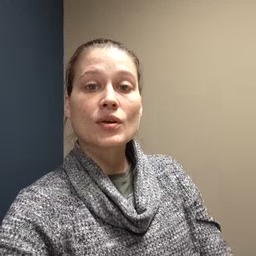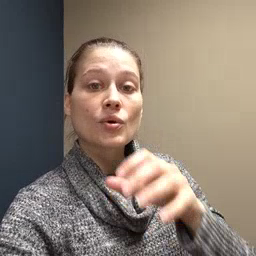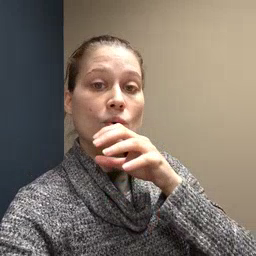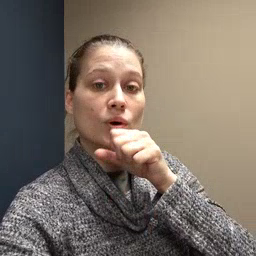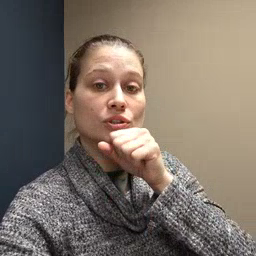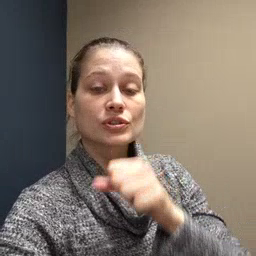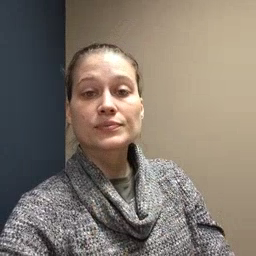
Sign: orange